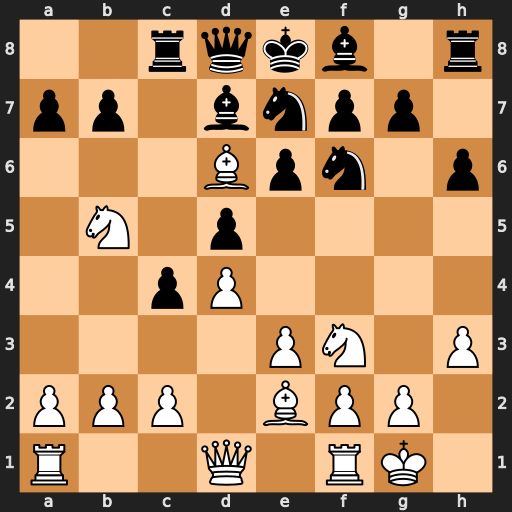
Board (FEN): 2rqkb1r/pp1bnpp1/3Bpn1p/1N1p4/2pP4/4PN1P/PPP1BPP1/R2Q1RK1
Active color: w
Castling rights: k
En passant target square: -
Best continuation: Bc7 Qxc7 Nxc7+